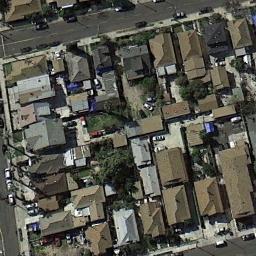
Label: dense_residential